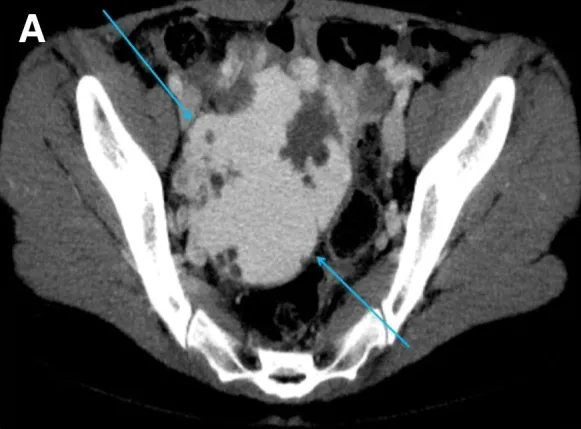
Contrast-enhanced MDCT shows. A suspicious giant pelvic AVF (arrows).
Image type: radiology (ct)